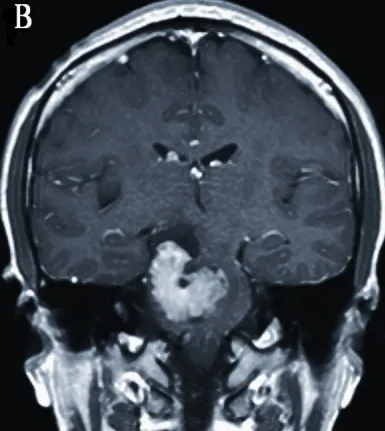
Preoperative magnetic resonance imaging demonstrating a cystic-solid mass of brainstem with mild edema. The solid part manifested homogeneous enhancement on T1-weighted gadolinium enhancement (thick arrow). The well-defined mass was mainly located in pons with the cystic part (thin arrow) extending to the right cerebral peduncle, but there was no evidence of attachment to dura mater. Coronal.
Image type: radiology (mri)